Question: There are two tables in my database one is named as folder and second is User. Now user has few rights to these folders that which folder will be visible to user and which will not visible to him. By using 3rd Normalization form i normalize my table. My Question to you is that i want your suggestion that have i normalized table correctly or not, Secondly can i normalize it more or not? My this attached image below will help you to know normalization that i did.

Thank you!
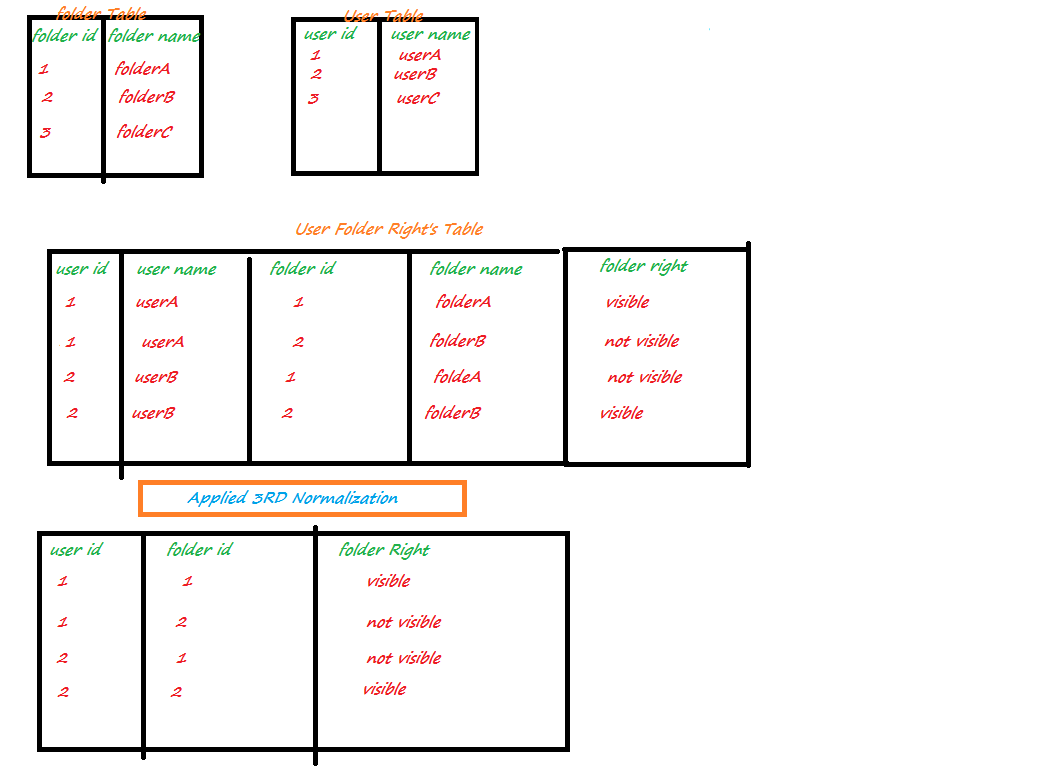
Answer: Yes! You successfully achieved 3NF, since every non-key attribute (in your case 'folder right') depends on the whole key '(user_id, folder_id)' and there are no transitive dependencies.
Actually, your table is in 6NF too, since you cannot decompose the table further into its projections without losing information. :)
Since I am not aware of any normal form beyond 6NF, I'd say you cannot normalize it further.